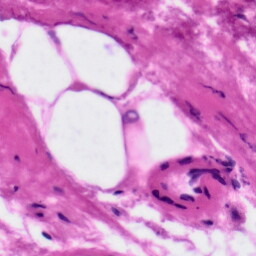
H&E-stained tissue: Tonsil